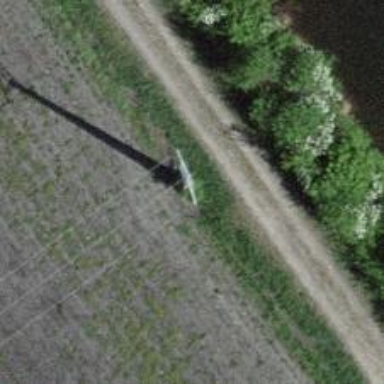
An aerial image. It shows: Power pole.